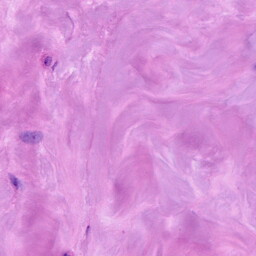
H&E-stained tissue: Breast